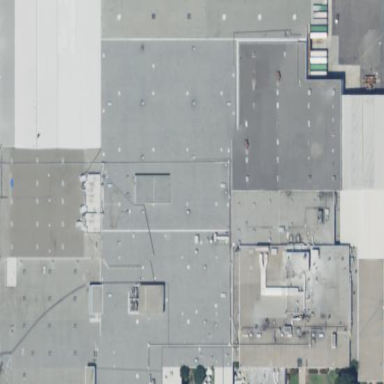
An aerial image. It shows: Warehouse.